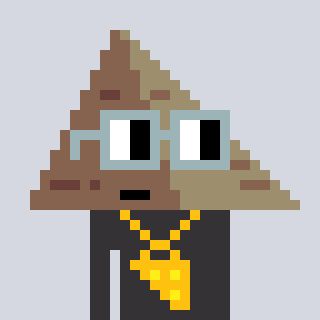
a pixel art character with square dark gray glasses, a pyramid-shaped head and a grayscale-colored body on a cool background